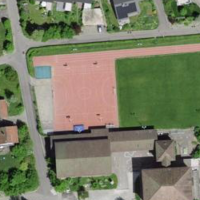
EUNIS habitat code: 54
Species observed at this site:
Grus grus